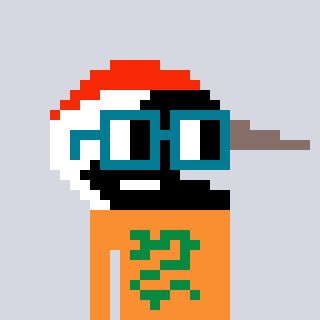
a pixel art character with square dark green glasses, a crane-shaped head and a orange-colored body on a cool background